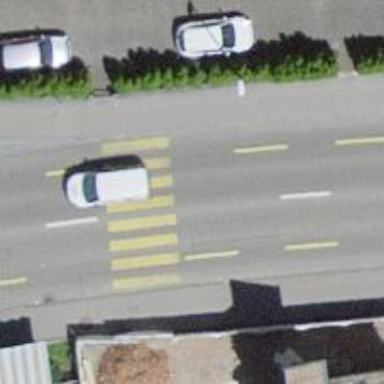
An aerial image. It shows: Marked road crossing.